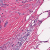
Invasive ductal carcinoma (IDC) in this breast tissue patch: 0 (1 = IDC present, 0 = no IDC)